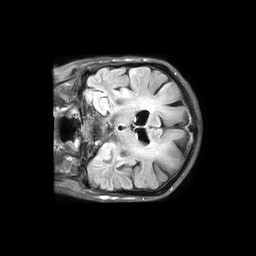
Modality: FLAIR
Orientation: coronal
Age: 88
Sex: female
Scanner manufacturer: philips
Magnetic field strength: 3 T
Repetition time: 11 s
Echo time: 0.12 s